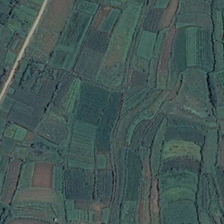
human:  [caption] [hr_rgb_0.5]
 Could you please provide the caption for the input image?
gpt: many pieces of green farmlands are together .

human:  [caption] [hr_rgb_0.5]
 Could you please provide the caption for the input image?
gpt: many pieces of green farmlands are together .

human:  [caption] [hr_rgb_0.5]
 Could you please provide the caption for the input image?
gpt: it is brown, green and dark green land, light yellow road .

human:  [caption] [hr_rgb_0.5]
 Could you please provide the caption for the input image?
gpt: this is a land and a road .

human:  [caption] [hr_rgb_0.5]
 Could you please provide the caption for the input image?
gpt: this is a land and a road .